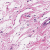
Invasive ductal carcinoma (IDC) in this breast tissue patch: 0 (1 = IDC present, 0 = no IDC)